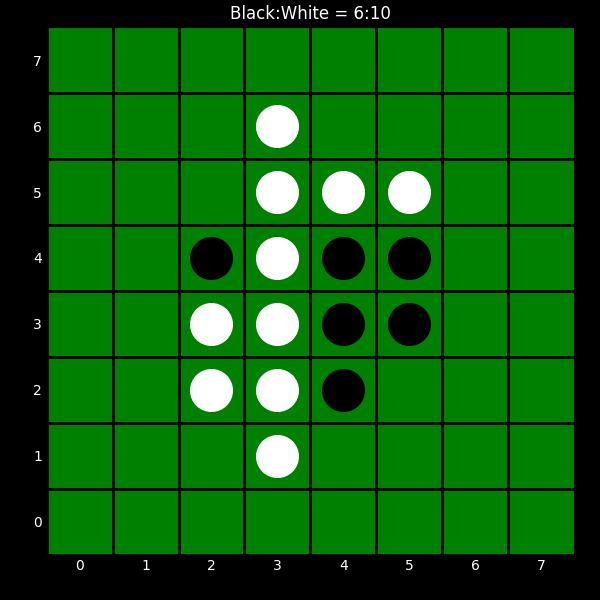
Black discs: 6
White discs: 10